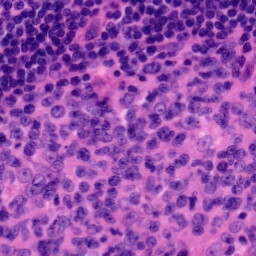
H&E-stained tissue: Tonsil